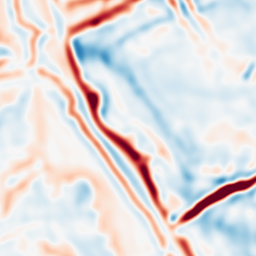
Category: multiscale
Decomposition family: log
Decomposition parameters: sigma: 5
Upsampling method: quintic
Upsampling parameters: scale: 4
Upsampling scale: 4